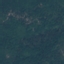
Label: Forest